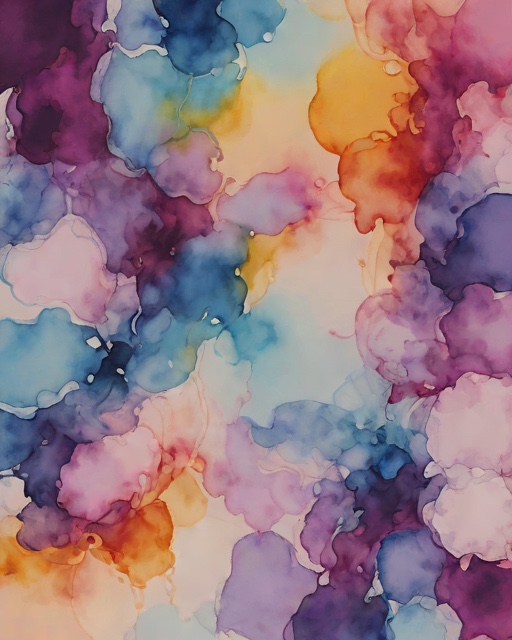
Category: Thank You